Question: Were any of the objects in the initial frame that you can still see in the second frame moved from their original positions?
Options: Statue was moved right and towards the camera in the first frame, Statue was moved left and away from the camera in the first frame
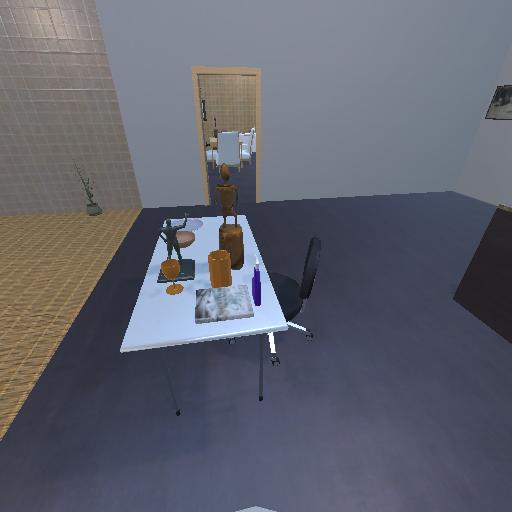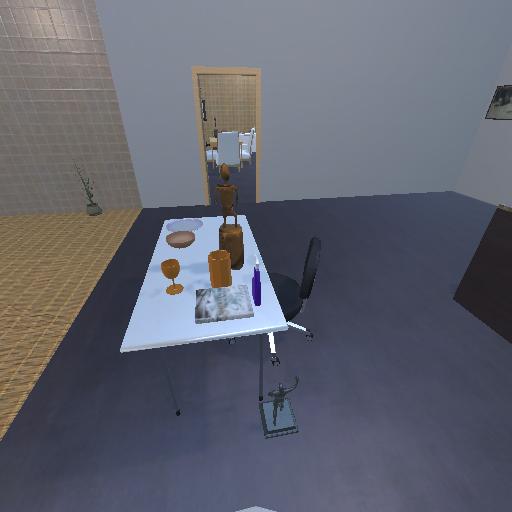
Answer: Statue was moved right and towards the camera in the first frame